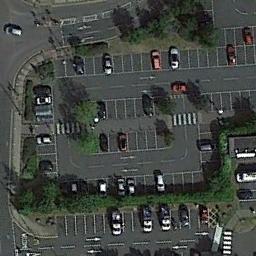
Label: parking_lot